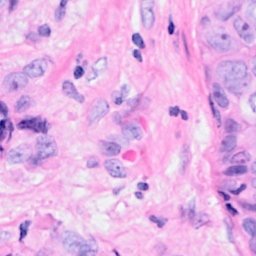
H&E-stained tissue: Breast